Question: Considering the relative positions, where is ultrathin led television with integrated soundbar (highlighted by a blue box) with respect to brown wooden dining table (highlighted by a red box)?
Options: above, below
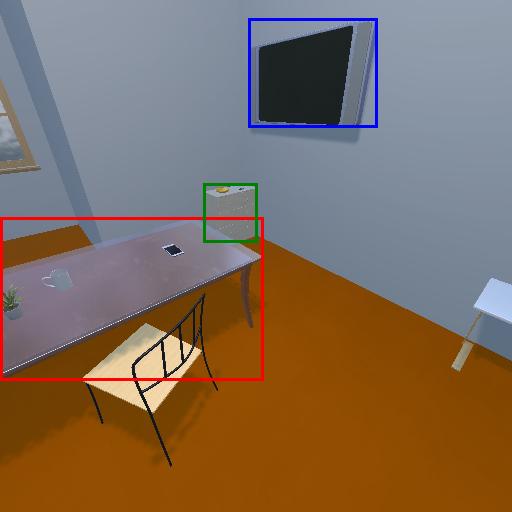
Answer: above